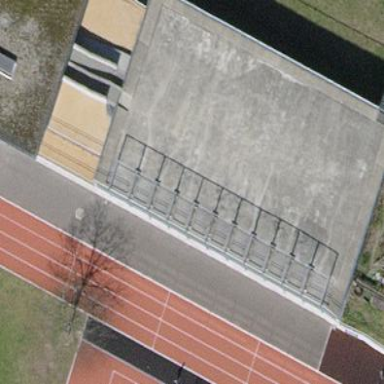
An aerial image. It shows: Building being used as sports hall.